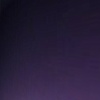
Label: space